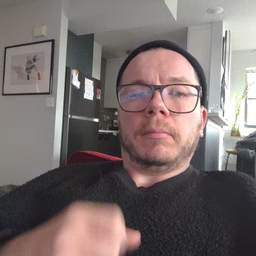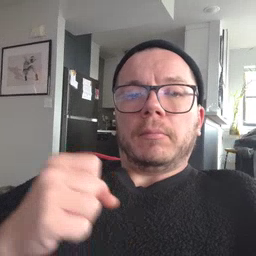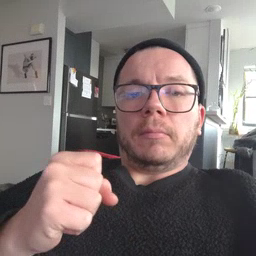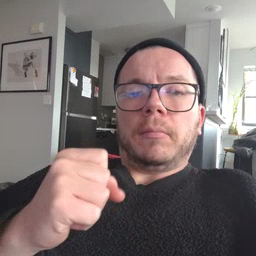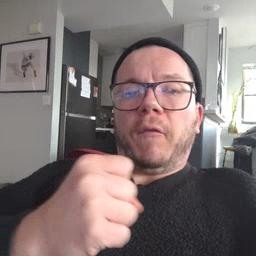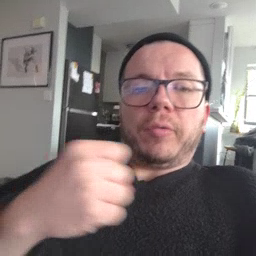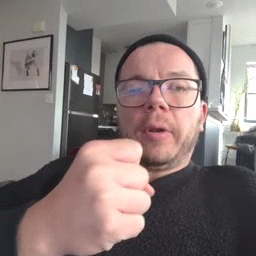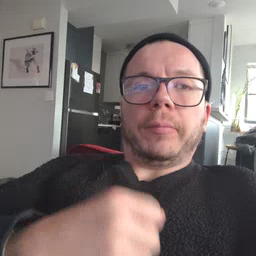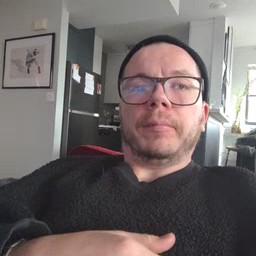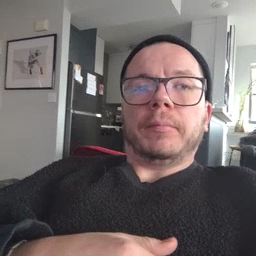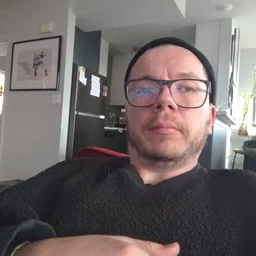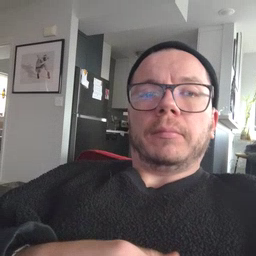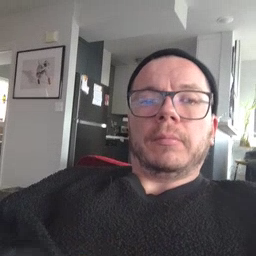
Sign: refrigerator